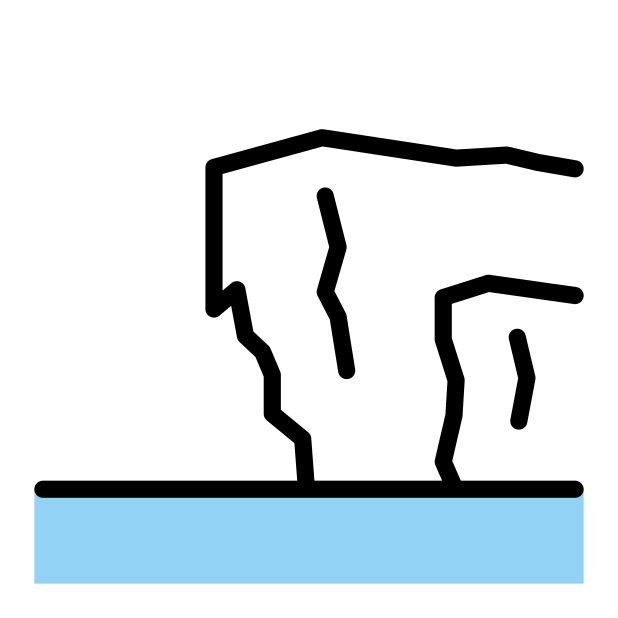
ice shelf